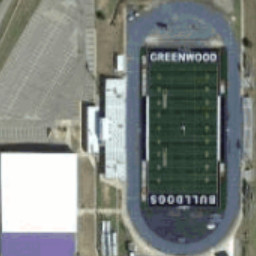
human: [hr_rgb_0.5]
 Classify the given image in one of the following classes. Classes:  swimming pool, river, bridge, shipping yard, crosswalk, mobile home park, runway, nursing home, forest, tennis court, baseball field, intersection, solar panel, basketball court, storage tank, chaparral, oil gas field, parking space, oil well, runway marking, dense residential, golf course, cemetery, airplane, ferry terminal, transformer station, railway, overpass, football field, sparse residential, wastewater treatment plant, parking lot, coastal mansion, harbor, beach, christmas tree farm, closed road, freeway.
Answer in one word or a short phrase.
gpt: football field